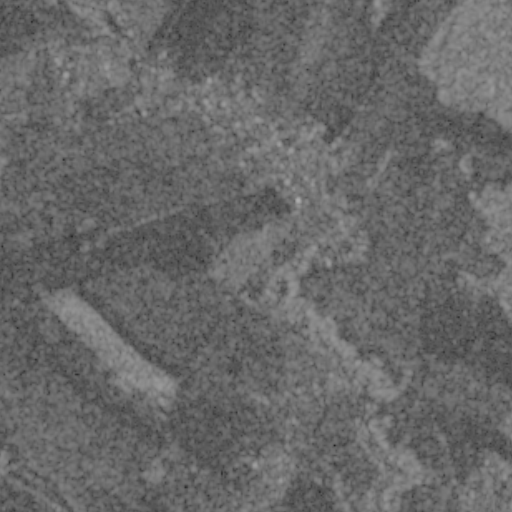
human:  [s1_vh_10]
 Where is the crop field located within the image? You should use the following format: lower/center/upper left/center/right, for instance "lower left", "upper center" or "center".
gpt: The crop field is located in the lower left of the image.
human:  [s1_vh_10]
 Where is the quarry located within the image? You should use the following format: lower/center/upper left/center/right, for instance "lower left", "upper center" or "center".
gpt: The quarry is located in the lower center of the image.
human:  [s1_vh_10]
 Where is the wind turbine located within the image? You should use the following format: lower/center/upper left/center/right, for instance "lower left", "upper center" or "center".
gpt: The wind turbine is located in the center left of the image.
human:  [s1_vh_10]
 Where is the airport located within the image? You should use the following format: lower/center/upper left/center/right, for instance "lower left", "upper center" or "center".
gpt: There is no airport in the image.

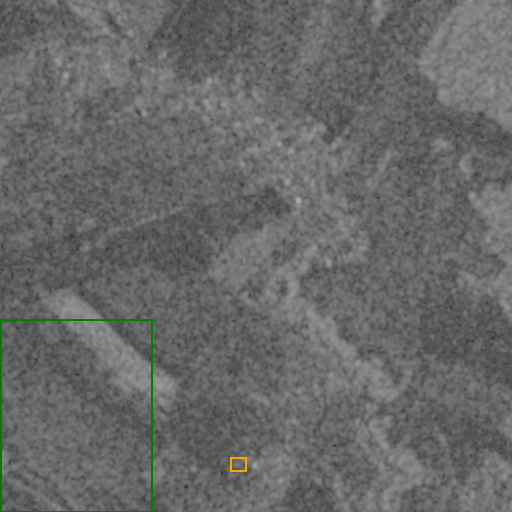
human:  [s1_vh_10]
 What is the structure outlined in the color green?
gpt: The structure outlined in green is a crop field.
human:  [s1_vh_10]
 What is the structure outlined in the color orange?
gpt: The structure outlined in orange is a quarry.
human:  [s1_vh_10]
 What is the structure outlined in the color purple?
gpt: There is no purple outline.